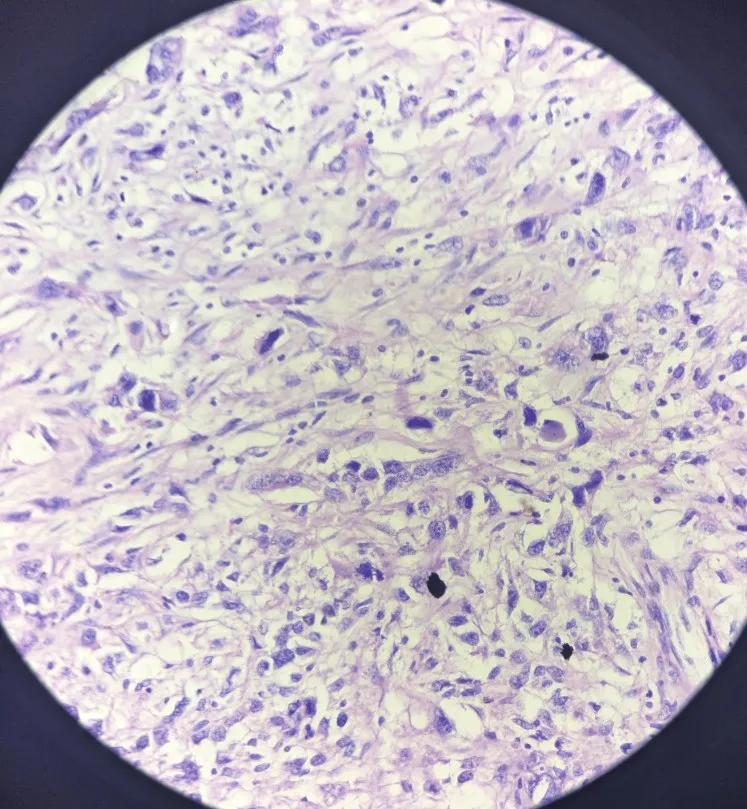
Histopathology slides showing the sarcomatoid breast carcinoma (40x magnification).
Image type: pathology (h&e)